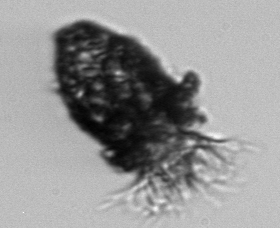
Label: Stenosemella_pacifica